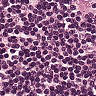
Metastatic tissue present: no